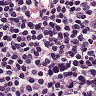
Metastatic tissue present: no